Question: I've made a simple shape editor. I can change colors (used to fill shapes) by click on buttons in a menu bar. The disadvangate of this solving is the fact that the numbers of colors are so restricted. I can't find a better solution for my program. Can somebody help me and give me an idea how can I improve it? I thought about color palette, but I have no idea how can I do this.
The image:

("Aktywny kolor" means active colors, and there is the list of colors below, which I can use)
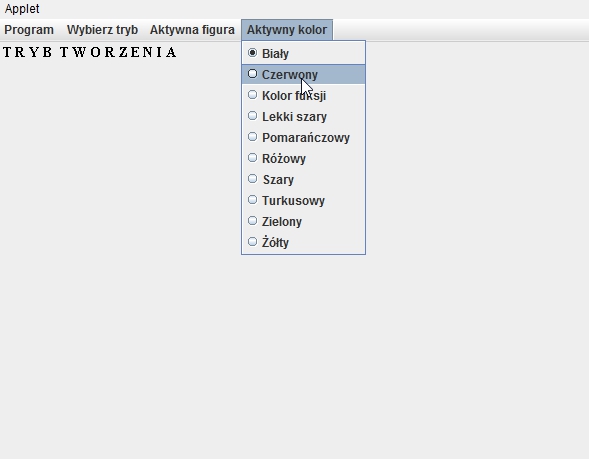
Answer: You would need to use a color picker where the colors are distributed on many pixels and not on a very small set of color names. Since you are using applet, you might want to download an <URL> compatible with your environment, or you might want to write your own, depending on whether the things you find meet your expectations.